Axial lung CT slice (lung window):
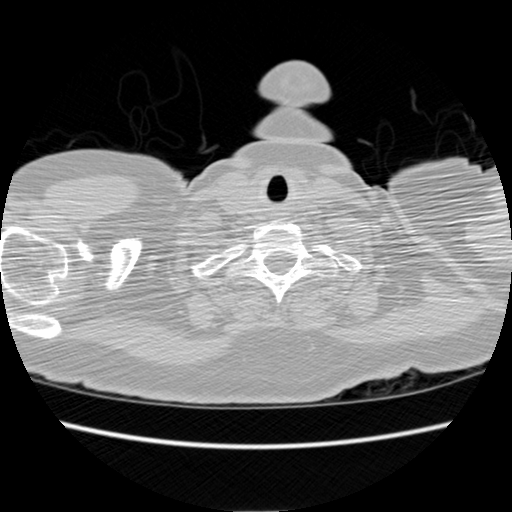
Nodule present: no